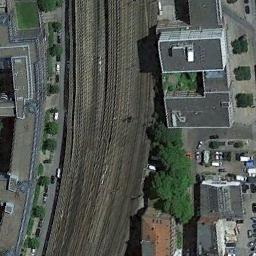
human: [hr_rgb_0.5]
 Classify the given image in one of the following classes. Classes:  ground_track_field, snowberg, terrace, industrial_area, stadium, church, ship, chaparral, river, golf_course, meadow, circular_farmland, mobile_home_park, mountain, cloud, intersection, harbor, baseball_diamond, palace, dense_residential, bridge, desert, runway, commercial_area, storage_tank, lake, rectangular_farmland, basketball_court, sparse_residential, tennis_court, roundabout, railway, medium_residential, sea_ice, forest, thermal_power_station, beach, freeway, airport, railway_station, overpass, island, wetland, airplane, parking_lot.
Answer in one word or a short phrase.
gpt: railway